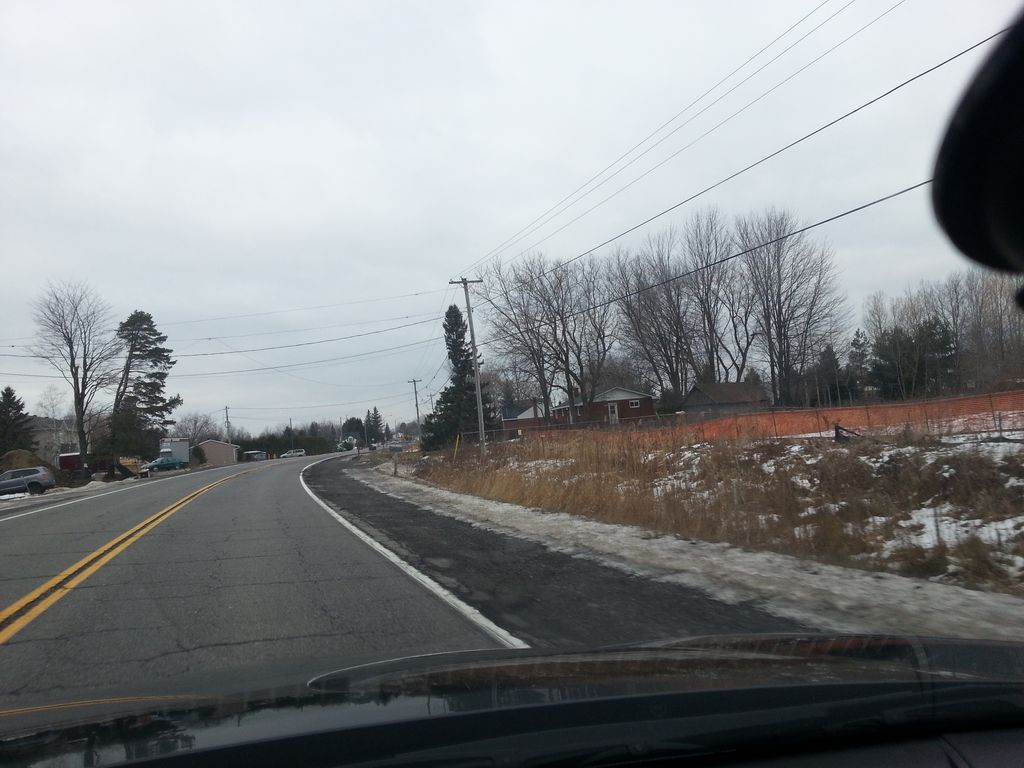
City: ottawa-gatineau